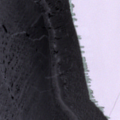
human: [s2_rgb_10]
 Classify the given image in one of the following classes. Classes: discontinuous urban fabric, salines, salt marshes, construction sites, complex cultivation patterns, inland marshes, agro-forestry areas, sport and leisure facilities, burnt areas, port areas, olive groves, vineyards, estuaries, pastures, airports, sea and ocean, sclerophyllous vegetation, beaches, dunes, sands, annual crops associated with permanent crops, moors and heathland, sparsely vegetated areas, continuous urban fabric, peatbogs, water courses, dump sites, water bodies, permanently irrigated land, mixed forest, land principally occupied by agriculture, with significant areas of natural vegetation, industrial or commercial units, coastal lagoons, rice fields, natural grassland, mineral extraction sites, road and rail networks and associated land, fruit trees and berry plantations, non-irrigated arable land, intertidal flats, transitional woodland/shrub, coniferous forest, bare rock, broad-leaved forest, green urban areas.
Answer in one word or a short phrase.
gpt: sea and ocean